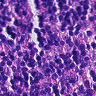
Metastatic tissue present: no